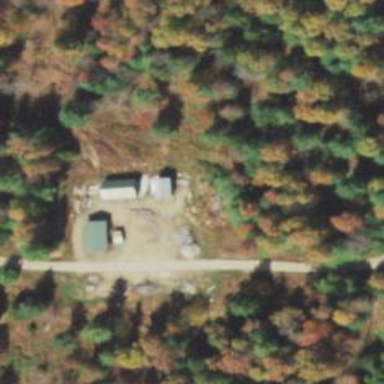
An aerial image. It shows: Sawmill craft.